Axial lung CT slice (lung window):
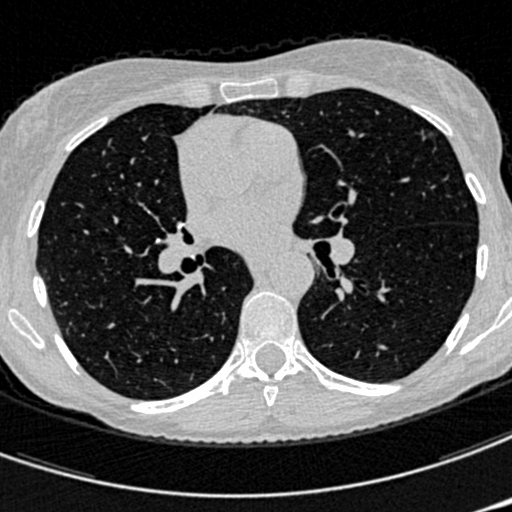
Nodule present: no